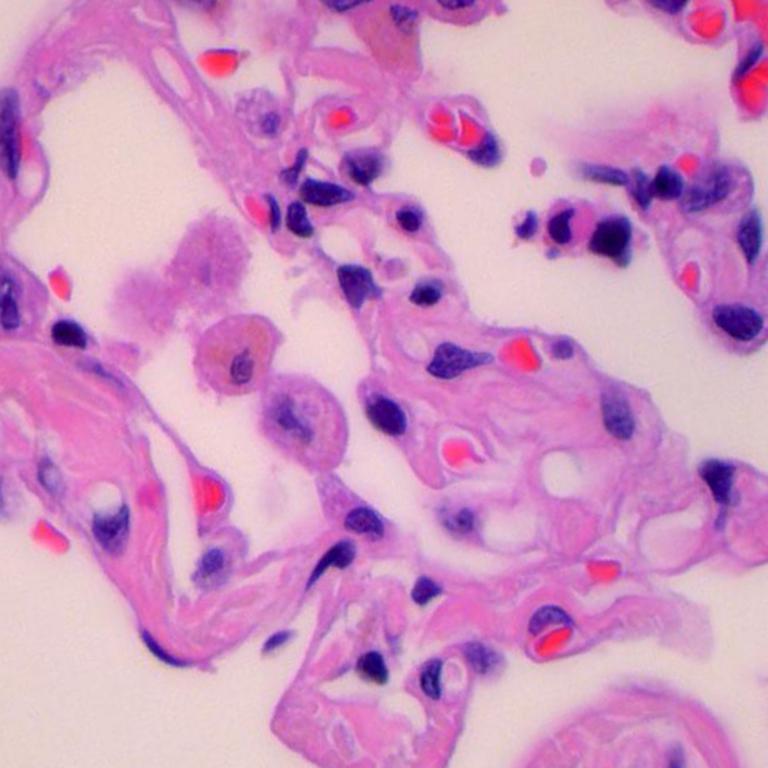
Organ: lung
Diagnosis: benign